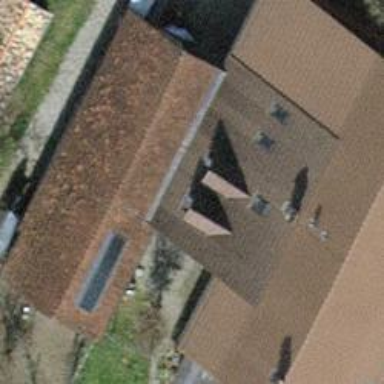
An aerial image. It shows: Gabled roof farm building.